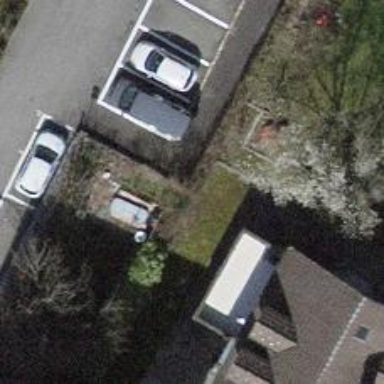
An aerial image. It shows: Hedge acting as barrier.